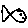
Label: fish